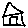
Label: house